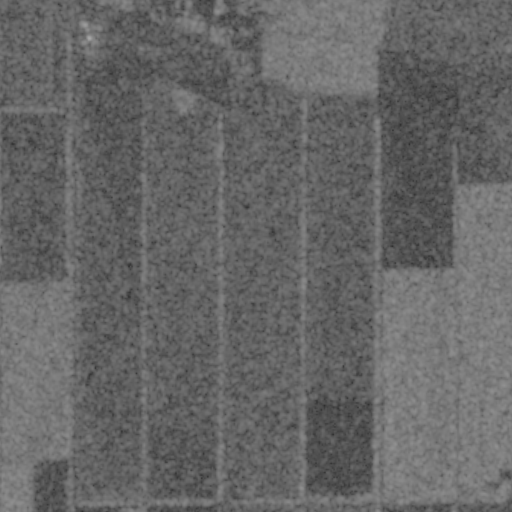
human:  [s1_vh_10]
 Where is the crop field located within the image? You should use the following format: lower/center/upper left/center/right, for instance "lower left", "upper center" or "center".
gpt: The crop field is located in the upper left of the image.
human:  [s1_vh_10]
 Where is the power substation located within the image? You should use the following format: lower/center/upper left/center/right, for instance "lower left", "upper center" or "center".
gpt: The power substation is located in the upper center of the image.
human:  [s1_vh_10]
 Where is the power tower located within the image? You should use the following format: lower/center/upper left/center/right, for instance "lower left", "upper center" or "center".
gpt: The power tower is located in the upper center of the image.
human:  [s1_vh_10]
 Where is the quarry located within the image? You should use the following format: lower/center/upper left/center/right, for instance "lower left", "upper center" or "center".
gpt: There is no quarry in the image.

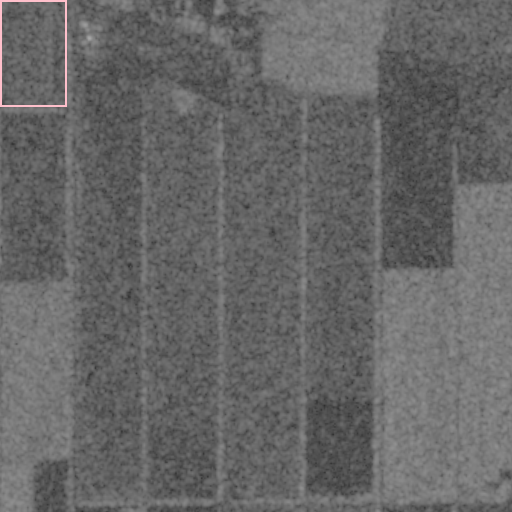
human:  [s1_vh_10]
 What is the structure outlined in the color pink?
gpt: The structure outlined in pink is a crop field.
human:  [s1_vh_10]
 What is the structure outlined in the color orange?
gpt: There is no orange outline.